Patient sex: M
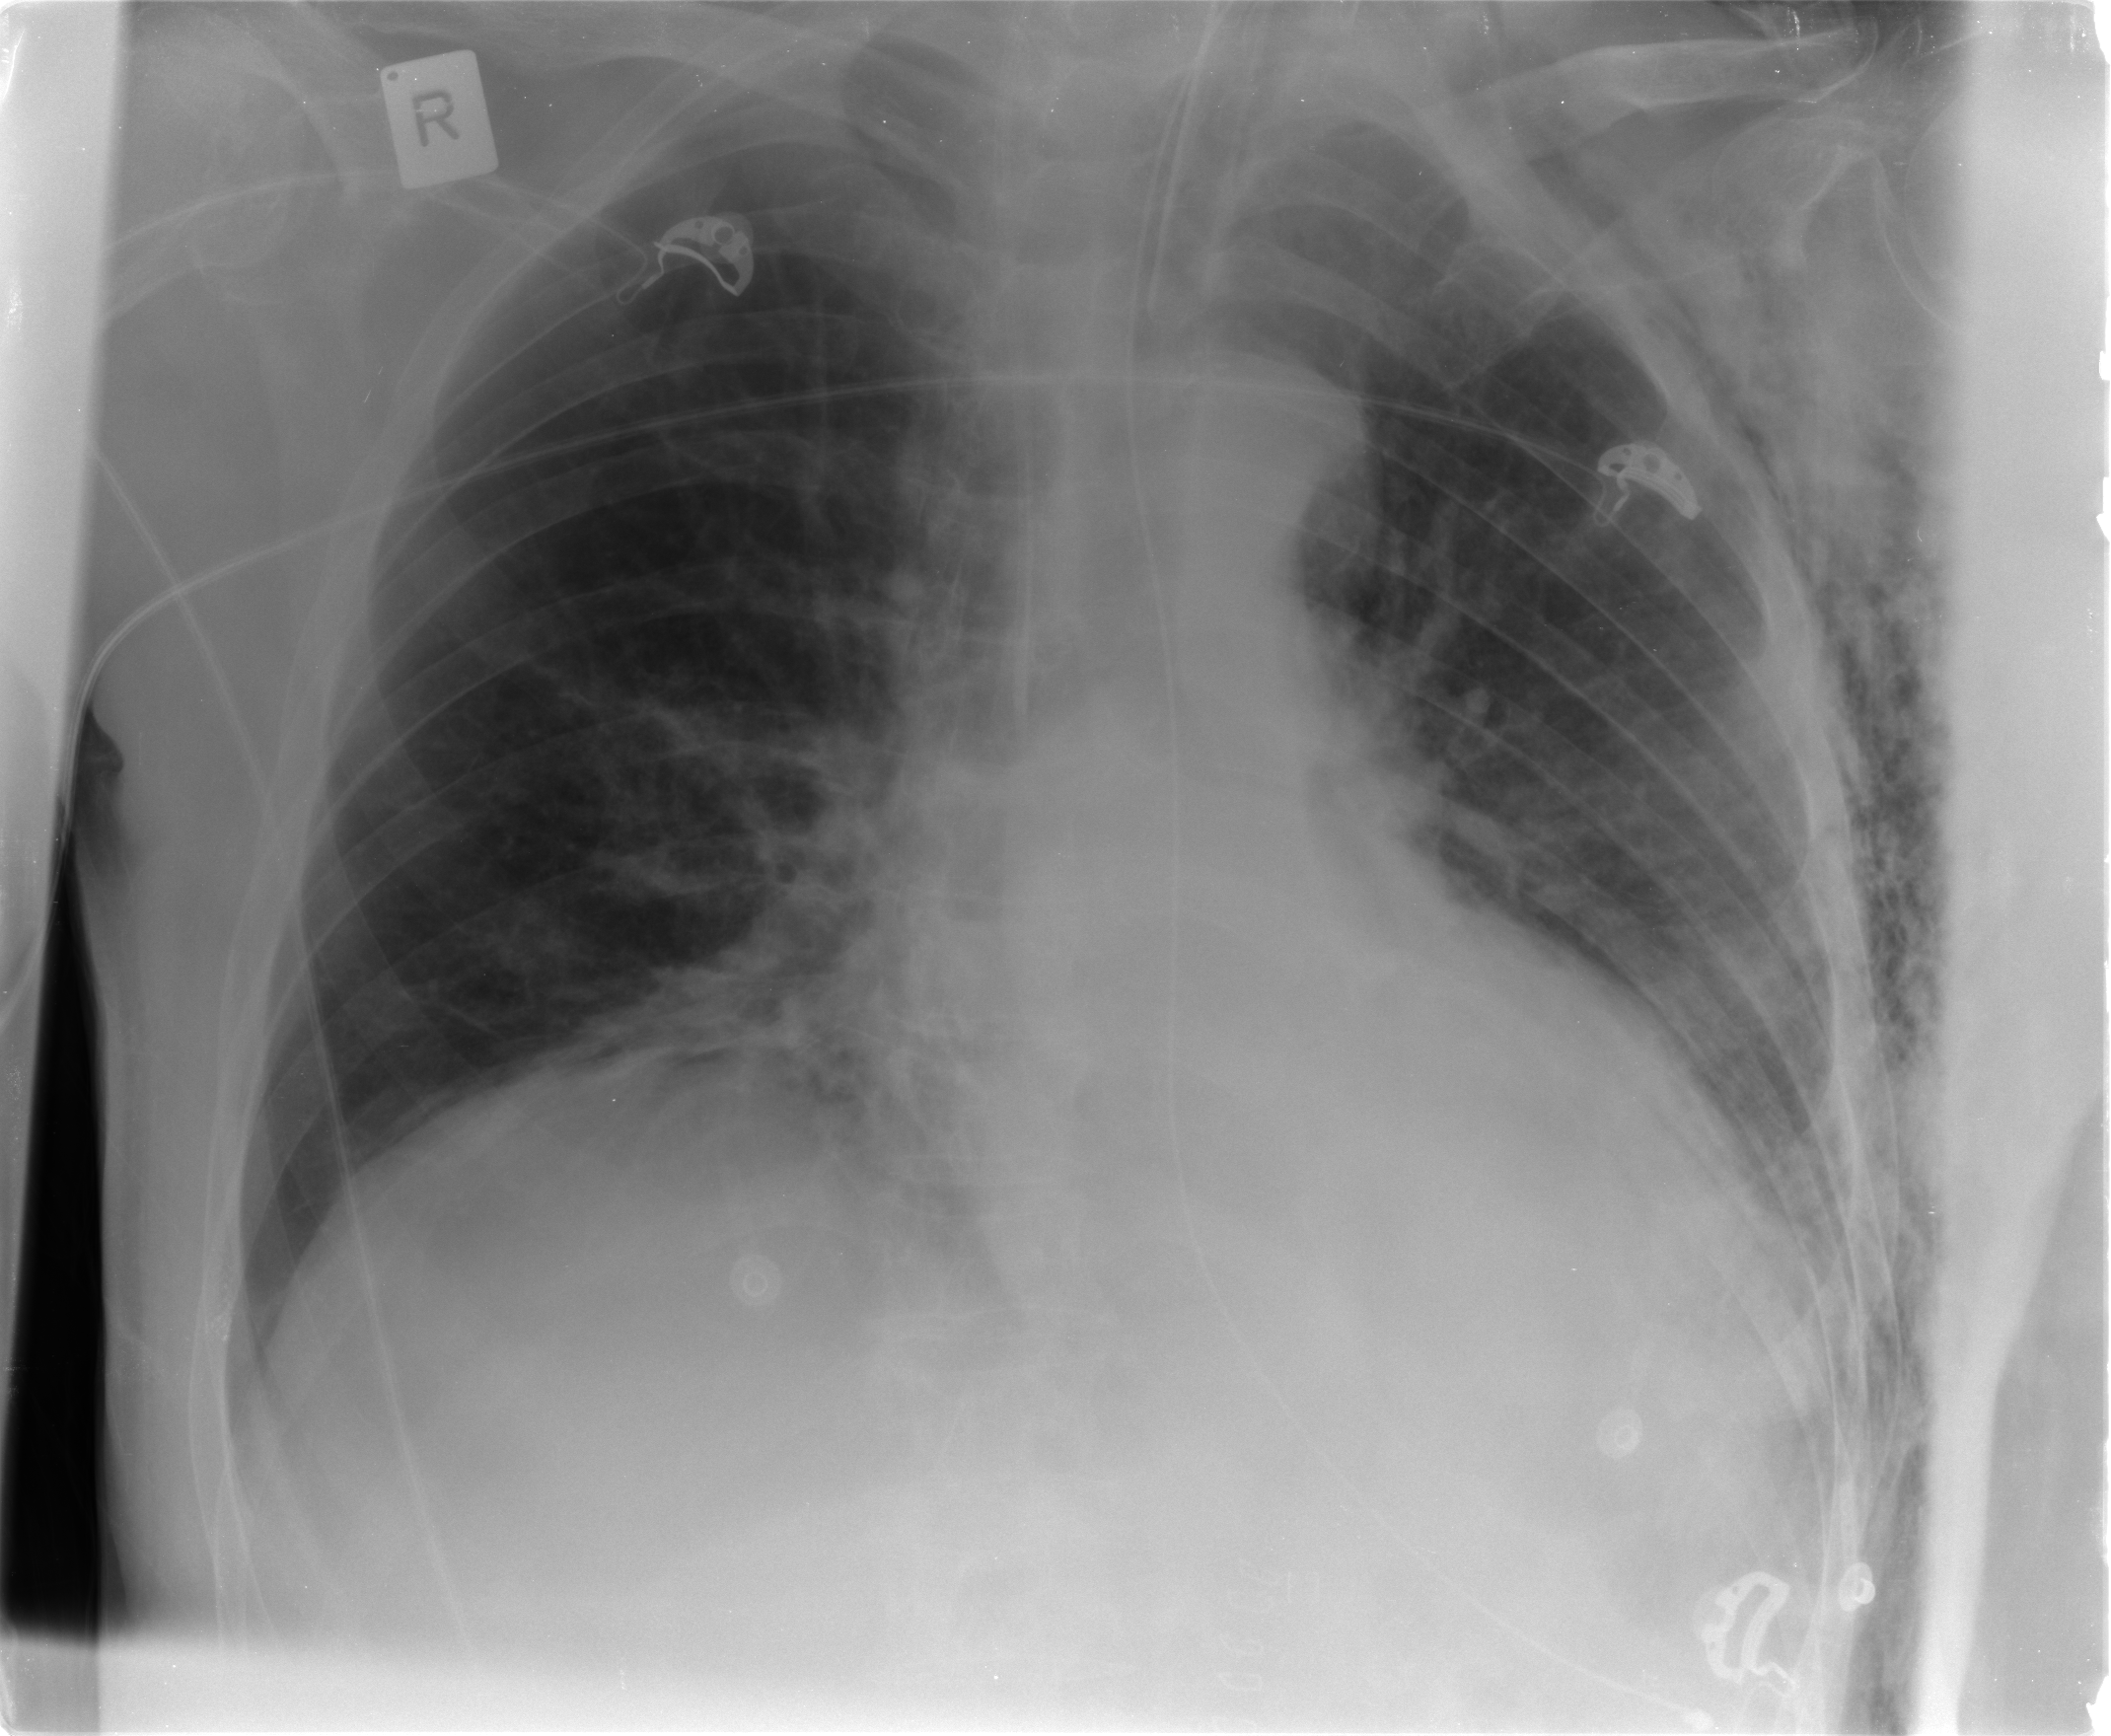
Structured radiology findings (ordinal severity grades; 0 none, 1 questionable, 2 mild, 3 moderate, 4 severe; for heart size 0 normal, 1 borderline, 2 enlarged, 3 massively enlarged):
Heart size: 0
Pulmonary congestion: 1
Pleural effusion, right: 0
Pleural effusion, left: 0
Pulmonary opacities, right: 2
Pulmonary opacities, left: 2
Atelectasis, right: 2
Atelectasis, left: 2